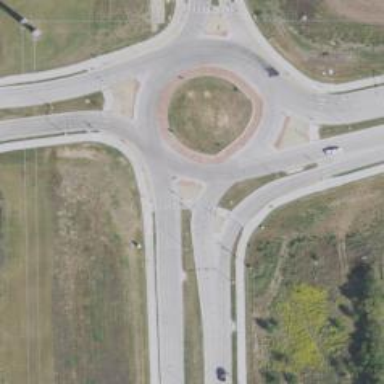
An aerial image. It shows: Tertiary road that leads to roundabout.